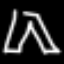
Label: pants